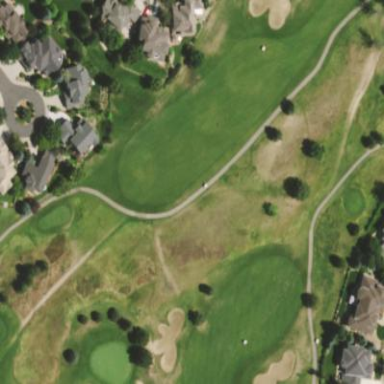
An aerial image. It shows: Golf rough area.